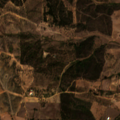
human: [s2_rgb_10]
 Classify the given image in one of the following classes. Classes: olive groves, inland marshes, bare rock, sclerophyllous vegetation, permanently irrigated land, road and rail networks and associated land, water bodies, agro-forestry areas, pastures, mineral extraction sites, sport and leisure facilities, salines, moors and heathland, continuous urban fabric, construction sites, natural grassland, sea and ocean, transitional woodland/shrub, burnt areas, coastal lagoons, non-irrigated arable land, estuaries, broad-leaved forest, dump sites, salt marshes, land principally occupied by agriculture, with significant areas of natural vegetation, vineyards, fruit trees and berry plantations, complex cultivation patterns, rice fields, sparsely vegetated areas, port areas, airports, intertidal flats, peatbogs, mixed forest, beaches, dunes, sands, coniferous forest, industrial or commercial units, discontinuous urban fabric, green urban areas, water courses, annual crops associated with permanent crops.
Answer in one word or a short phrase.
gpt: non-irrigated arable land, broad-leaved forest, transitional woodland/shrub